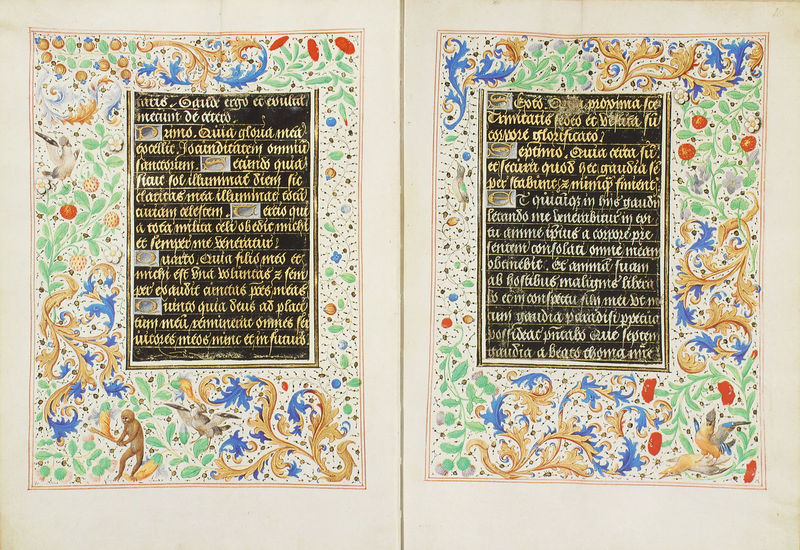
Titel: Stundenbuch der Maria von Burgund
Künstler: Liévin van Lathem
Institution: Wien, Österreichische Nationalbibliothek
Schlagwörter: blau, vogel, gelb, grün, blumen, rot, ornament, girlande, affe, früchte, schrift, buch, beeren, erdbeeren, buchseiten, inkunabel, erdbeere, bätter, manuskript